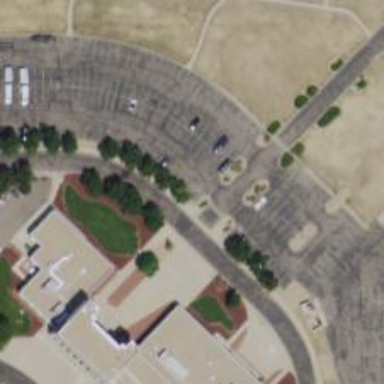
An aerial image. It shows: Parking space is available.